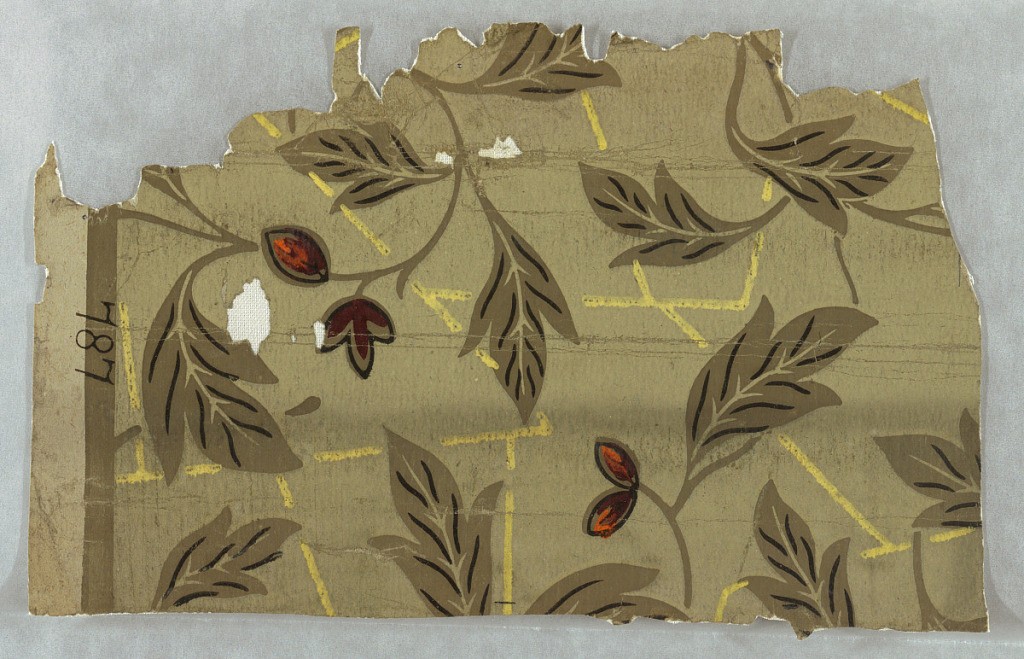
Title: Sidewall
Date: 1870–80
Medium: Block-printed paper
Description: Small-scale vine pattern against plain ground divided by irregularly-placed yellow lines. Printed in red, yellow and brown on neutral green ground.